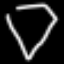
Label: diamond